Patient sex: M
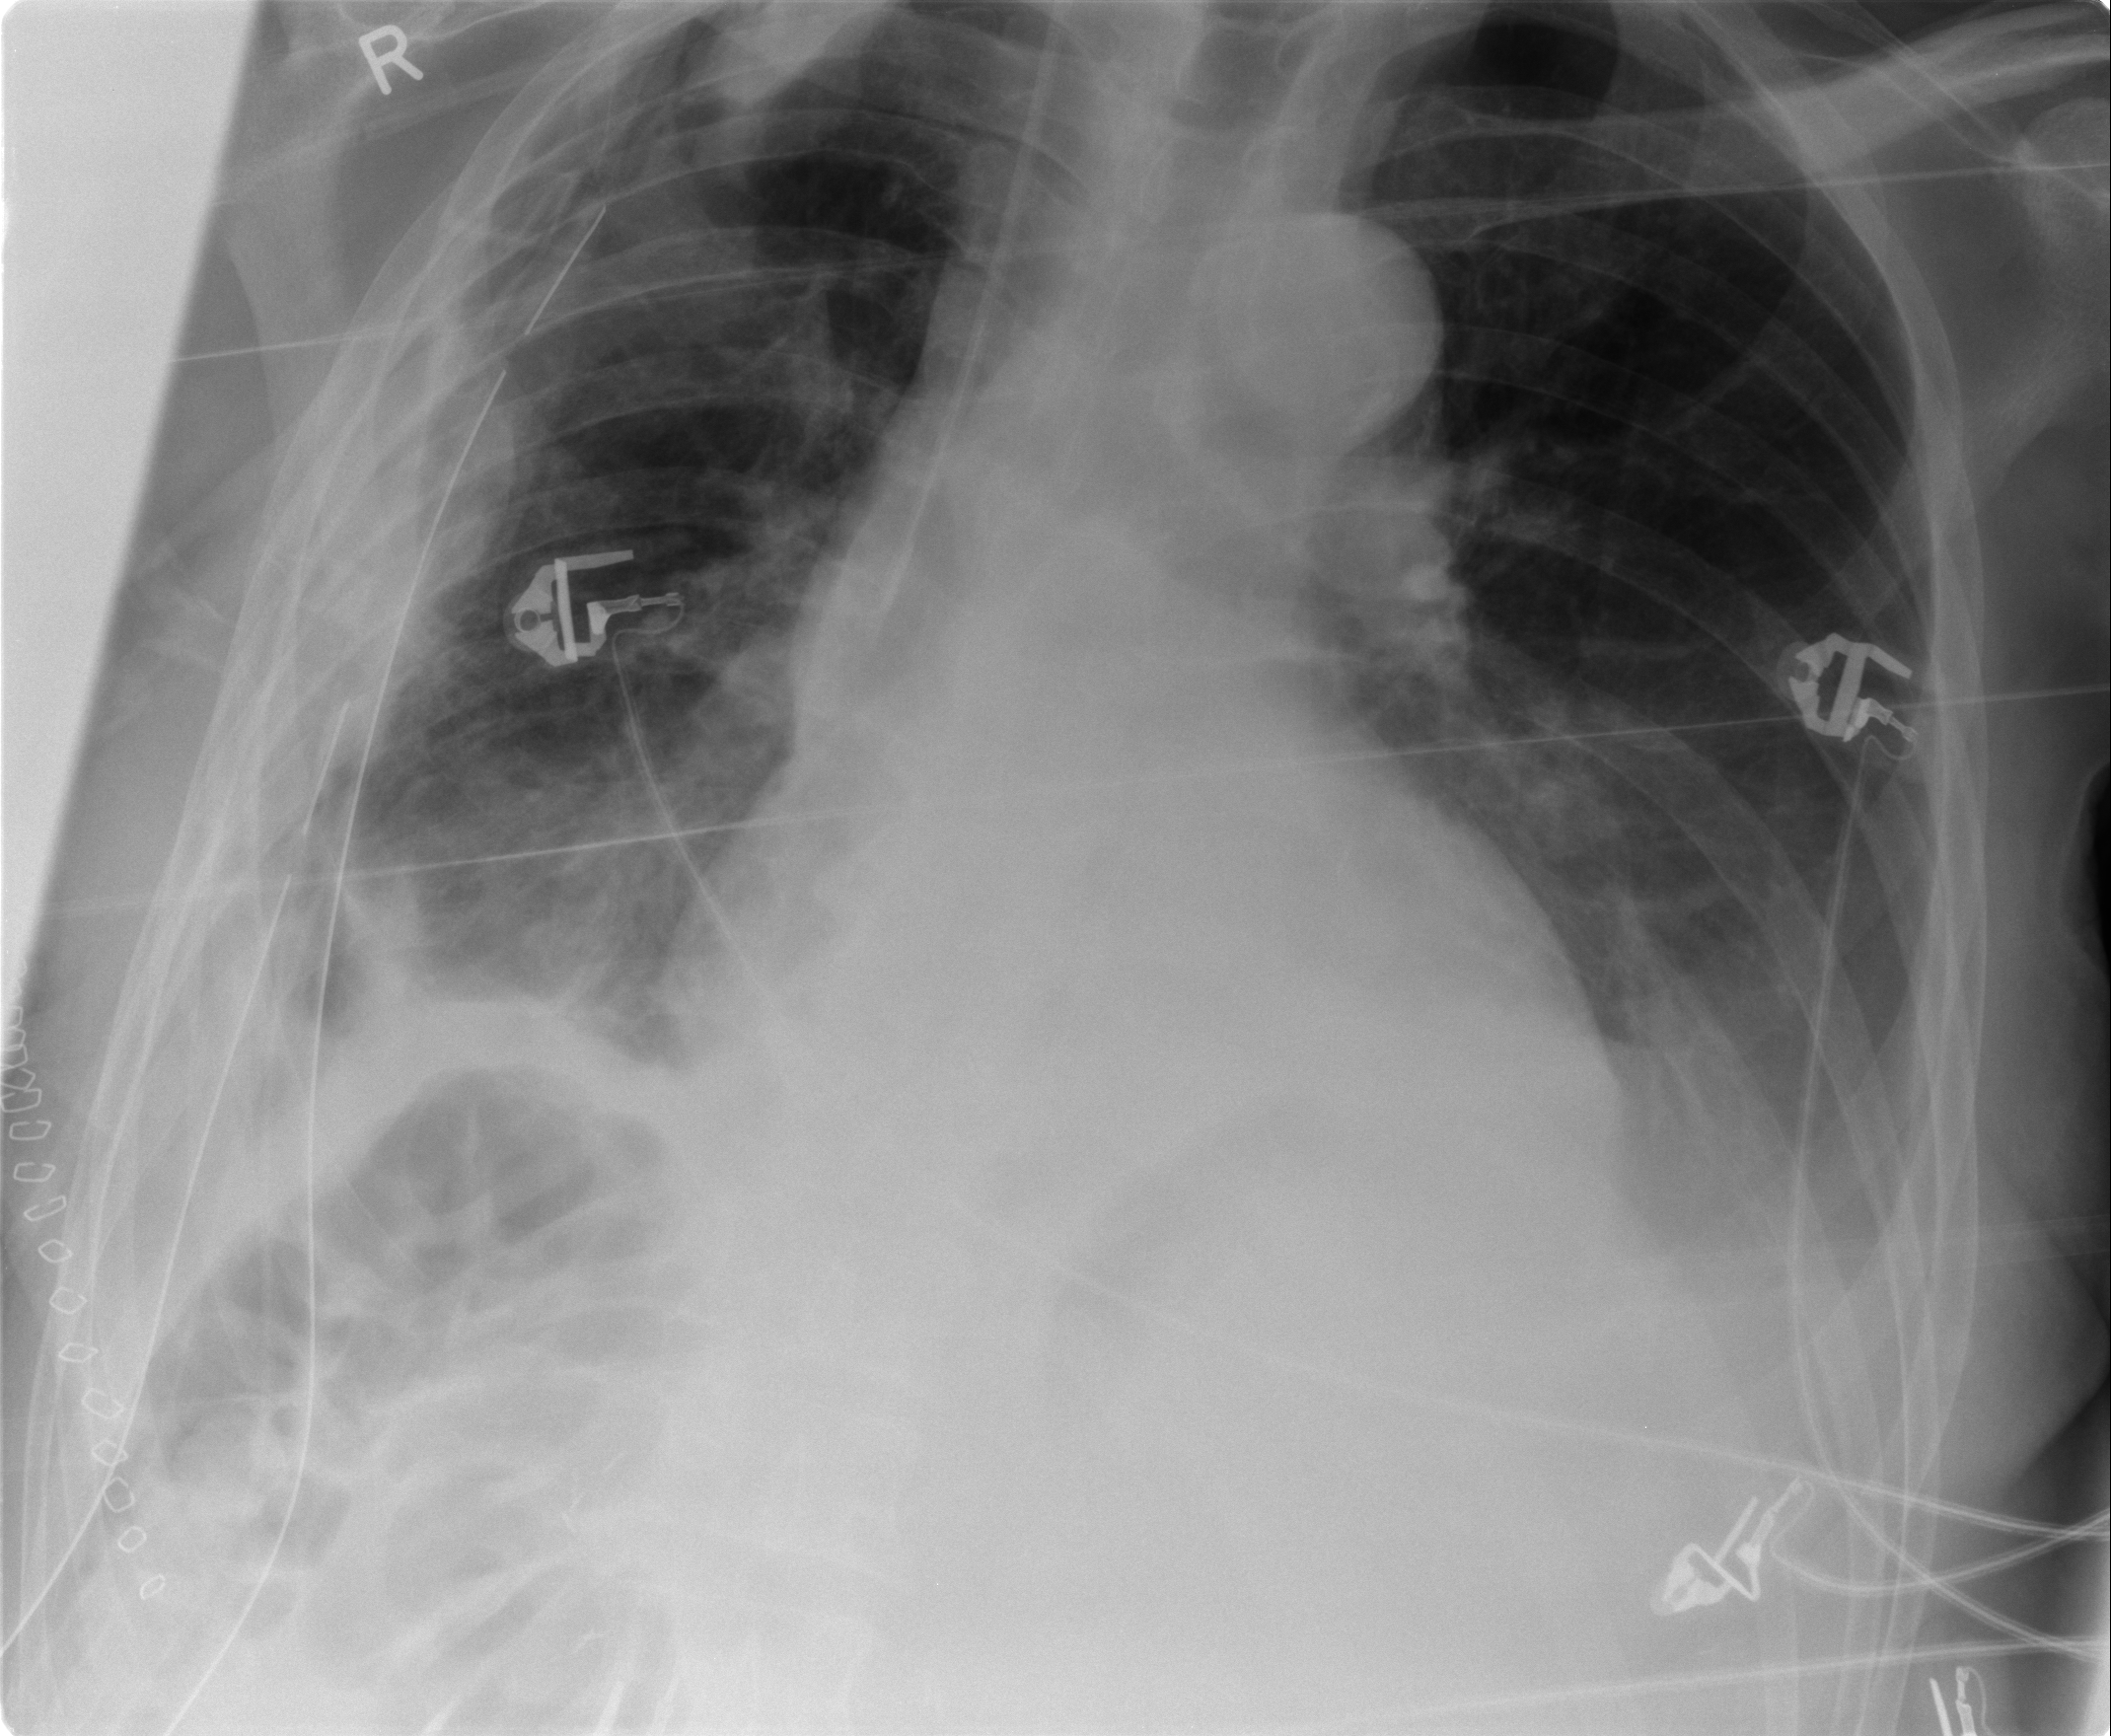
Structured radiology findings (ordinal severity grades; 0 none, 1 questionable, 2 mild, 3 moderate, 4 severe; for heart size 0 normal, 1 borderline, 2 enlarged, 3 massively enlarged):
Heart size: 2
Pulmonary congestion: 1
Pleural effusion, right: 2
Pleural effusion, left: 2
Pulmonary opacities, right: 1
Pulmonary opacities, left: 0
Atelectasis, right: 3
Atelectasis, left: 0